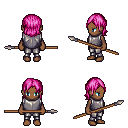
a pixel art fantasy rpg character, female body template, human, dark skin, steel chest armor, metal pants, pink long bangs hairstyle, spear, four views (front, back, left, right), 2x2 character sprite sheet, small pixel art, hard edges, no anti-aliasing